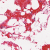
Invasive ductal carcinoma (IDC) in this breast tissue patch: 0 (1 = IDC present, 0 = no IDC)